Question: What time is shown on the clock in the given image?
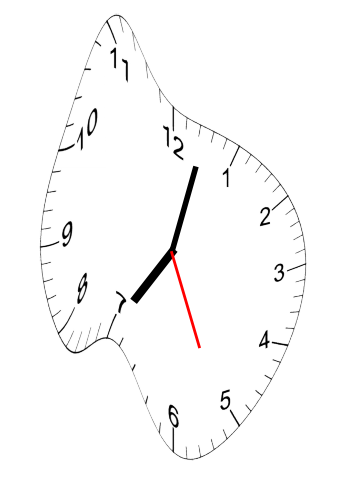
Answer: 07:02:26